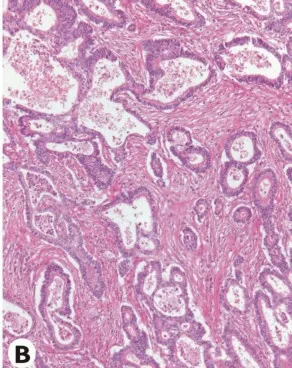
A paragastric lymph node metastasis Photomicrograph shows that the primary tumor is mainly composed of solid and tubular formations, whereas, a marked desmoplastic stromal reaction is seen in the lymph node metastasis. (hematoxylin and eosin x 40).
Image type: pathology (h&e)